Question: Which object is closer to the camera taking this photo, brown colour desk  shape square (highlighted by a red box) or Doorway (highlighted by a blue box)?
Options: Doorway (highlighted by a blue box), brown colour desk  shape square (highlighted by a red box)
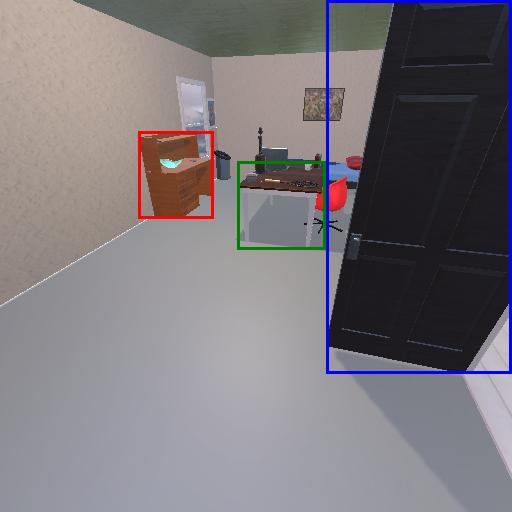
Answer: Doorway (highlighted by a blue box)